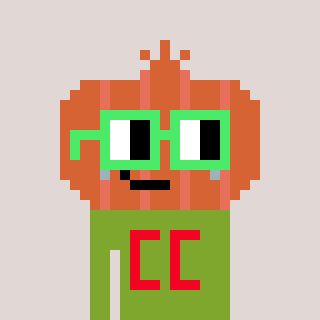
a pixel art character with square light green glasses, a onion-shaped head and a slimegreen-colored body on a warm background